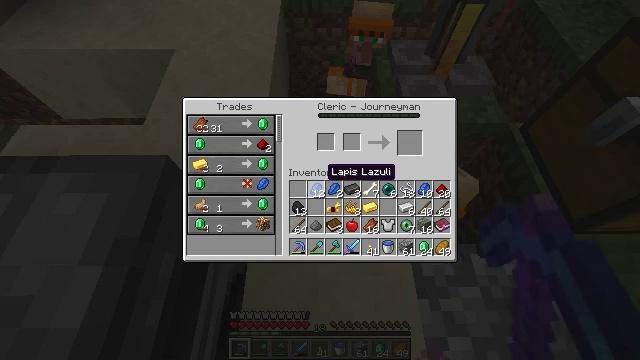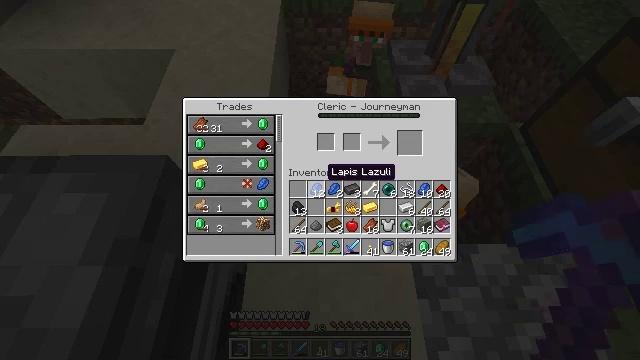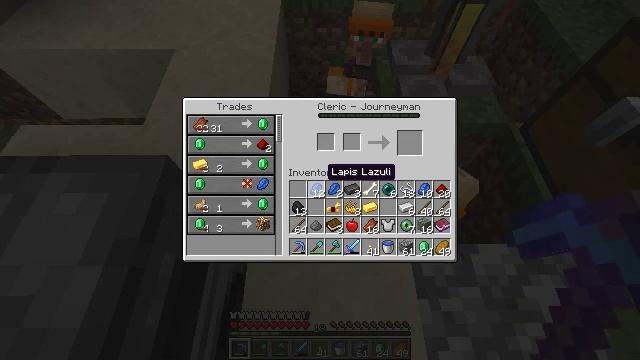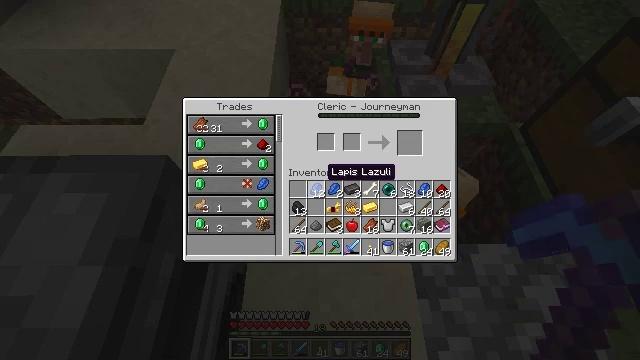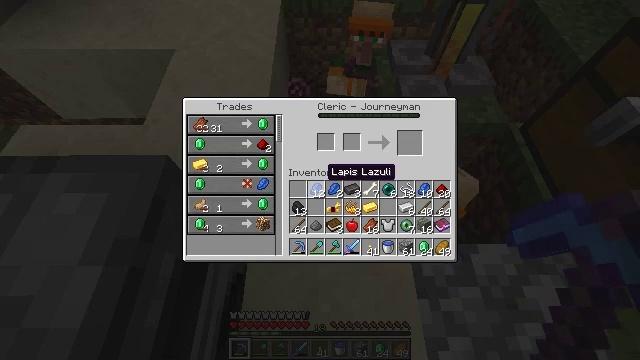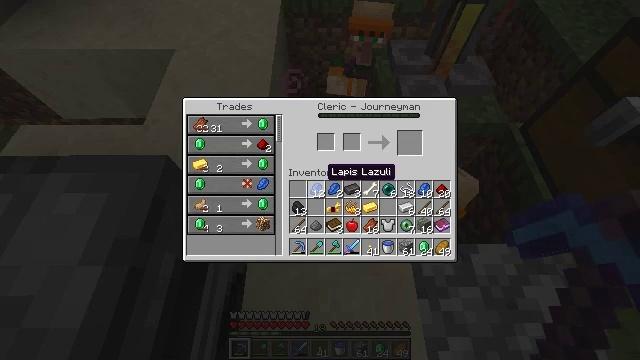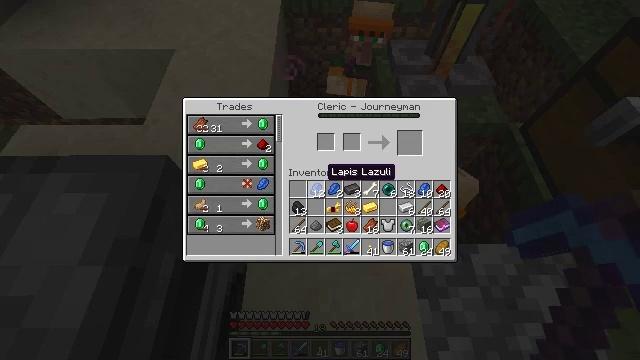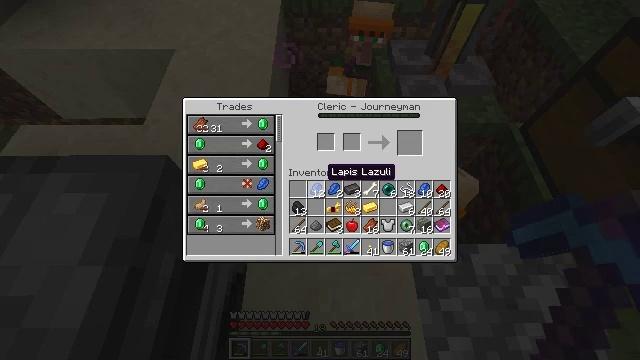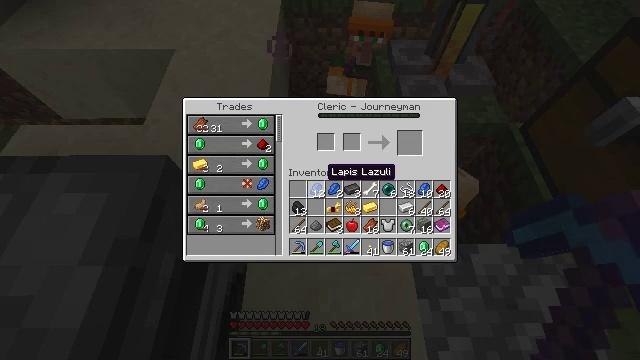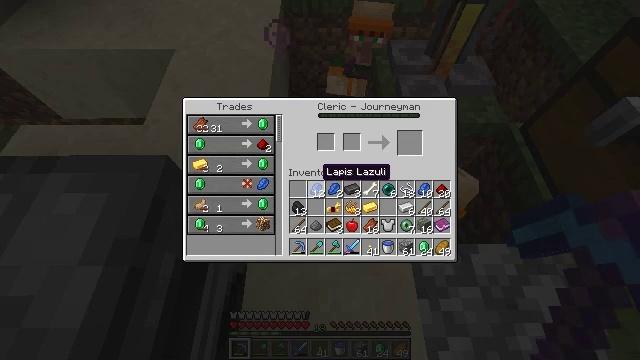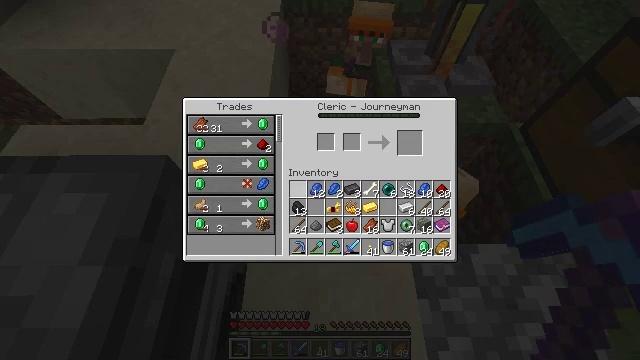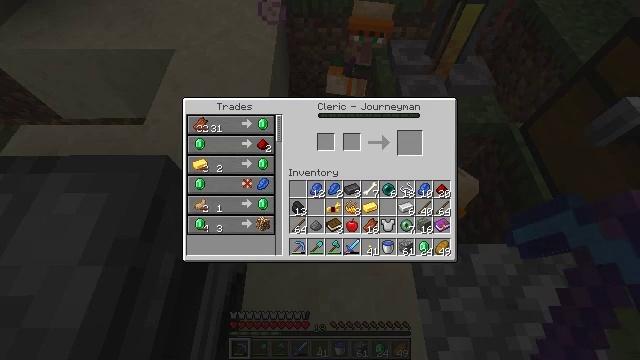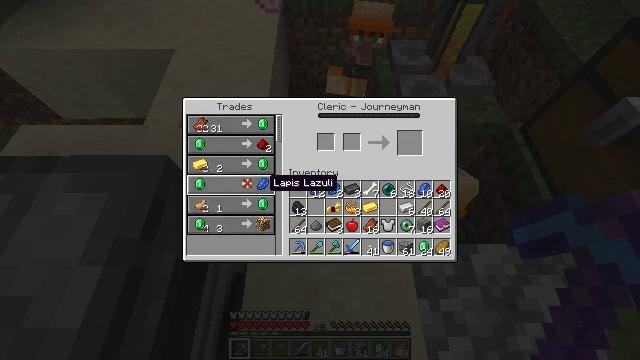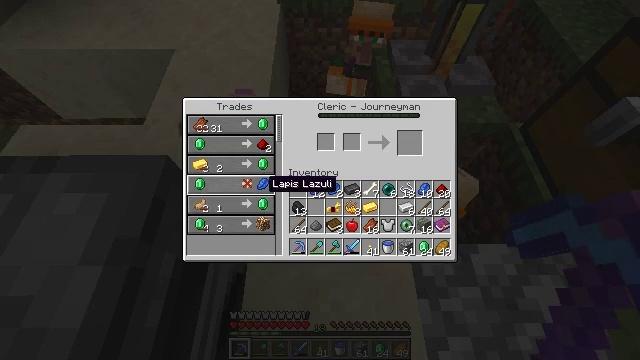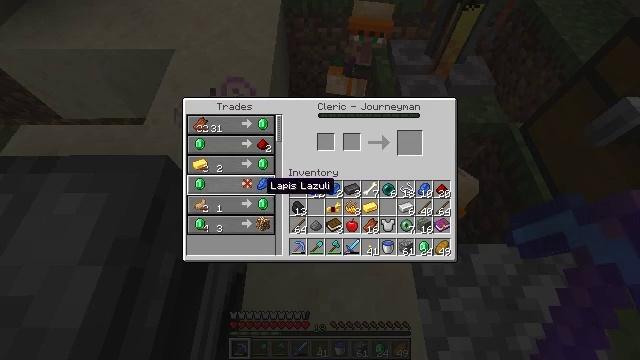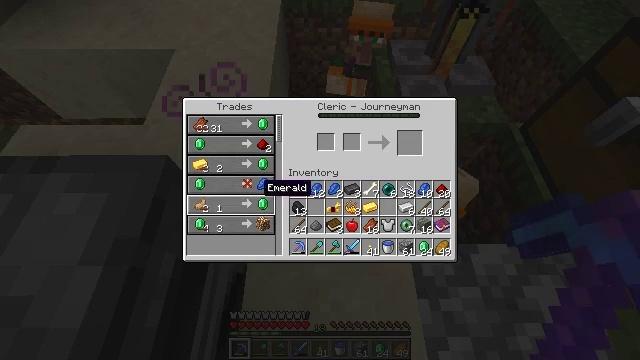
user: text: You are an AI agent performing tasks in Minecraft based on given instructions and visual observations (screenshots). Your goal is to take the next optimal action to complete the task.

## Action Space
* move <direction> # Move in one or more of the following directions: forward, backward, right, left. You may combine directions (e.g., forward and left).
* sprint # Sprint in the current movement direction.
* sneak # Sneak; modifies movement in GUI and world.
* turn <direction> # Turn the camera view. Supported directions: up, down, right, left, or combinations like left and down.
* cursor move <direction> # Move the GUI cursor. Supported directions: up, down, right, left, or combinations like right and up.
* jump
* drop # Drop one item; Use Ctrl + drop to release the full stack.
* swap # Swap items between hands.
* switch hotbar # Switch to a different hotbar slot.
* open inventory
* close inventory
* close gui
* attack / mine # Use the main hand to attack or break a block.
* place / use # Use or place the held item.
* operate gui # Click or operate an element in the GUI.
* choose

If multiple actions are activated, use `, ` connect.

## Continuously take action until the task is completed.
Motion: motion action
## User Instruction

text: Craft a glowstone.
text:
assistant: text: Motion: no_op
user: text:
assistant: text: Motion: no_op
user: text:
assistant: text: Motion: no_op
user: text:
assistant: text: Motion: no_op
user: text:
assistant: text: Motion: no_op
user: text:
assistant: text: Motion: no_op
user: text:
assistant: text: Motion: no_op
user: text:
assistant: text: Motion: no_op
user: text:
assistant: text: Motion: no_op
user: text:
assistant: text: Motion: cursor move left
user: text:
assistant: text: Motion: cursor move left
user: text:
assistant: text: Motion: cursor move left
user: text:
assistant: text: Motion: no_op
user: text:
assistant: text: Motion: no_op
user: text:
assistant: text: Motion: no_op
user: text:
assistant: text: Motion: no_op
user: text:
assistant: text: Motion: no_op
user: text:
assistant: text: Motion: no_op
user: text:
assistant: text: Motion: no_op
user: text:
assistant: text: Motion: no_op
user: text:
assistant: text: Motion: no_op
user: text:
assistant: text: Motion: no_op
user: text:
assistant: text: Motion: no_op
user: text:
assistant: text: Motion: no_op
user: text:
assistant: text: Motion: no_op
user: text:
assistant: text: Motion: no_op
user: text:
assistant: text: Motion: no_op
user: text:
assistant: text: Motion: operate gui
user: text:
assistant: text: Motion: operate gui
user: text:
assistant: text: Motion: operate gui